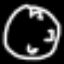
Label: clock